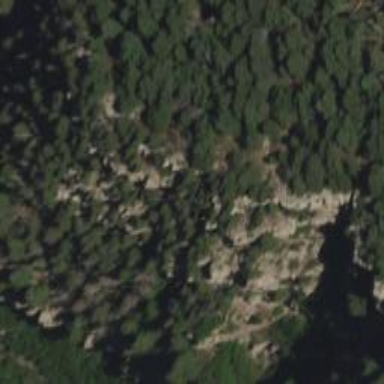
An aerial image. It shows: Cliff in nature.